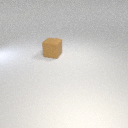
large brown rubber cube